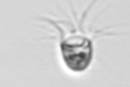
Label: Balanion